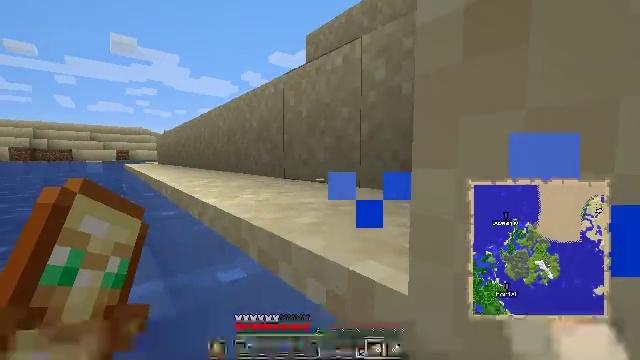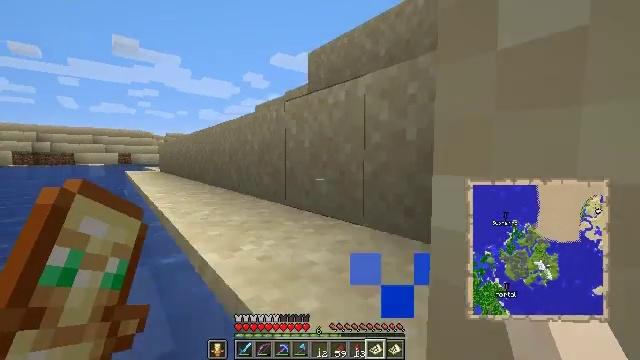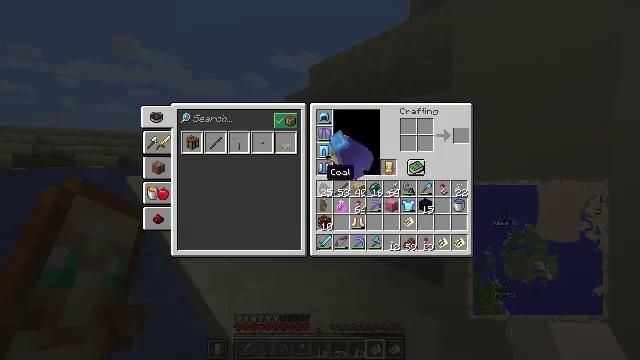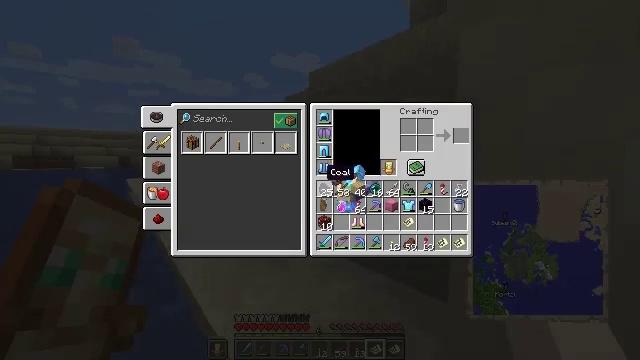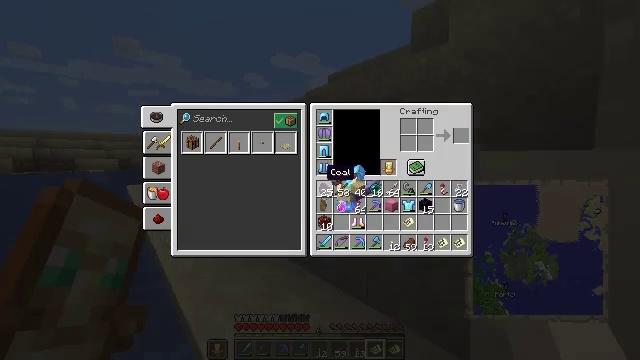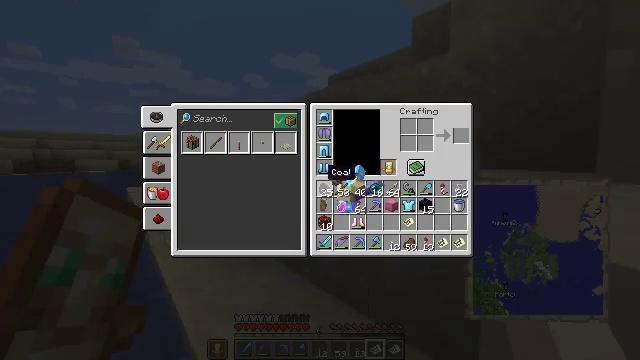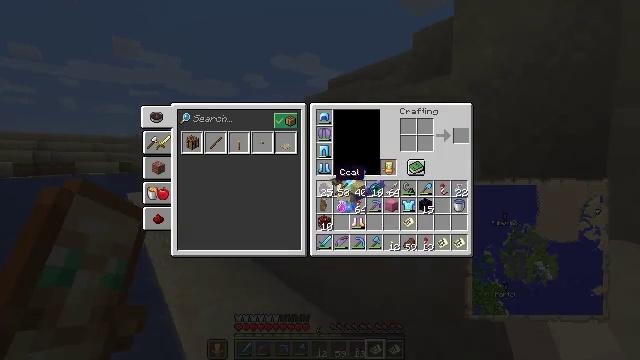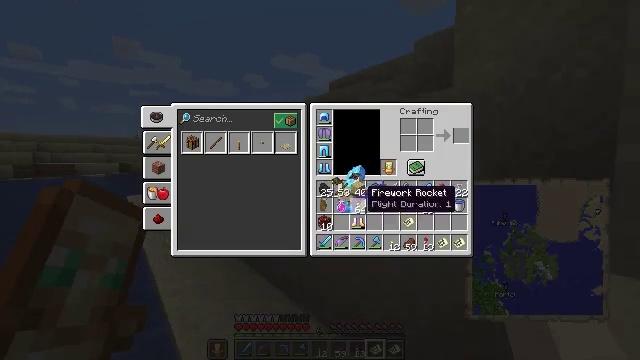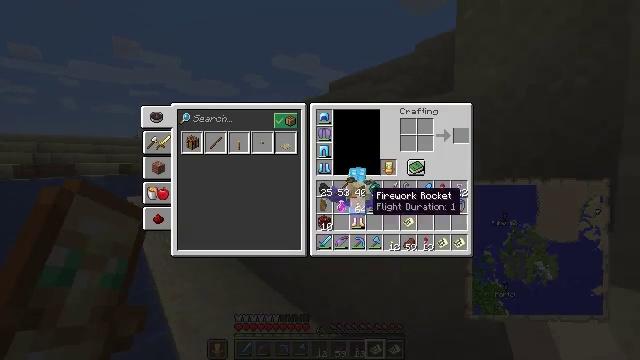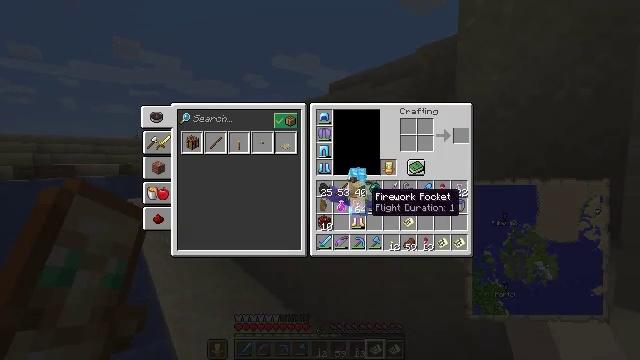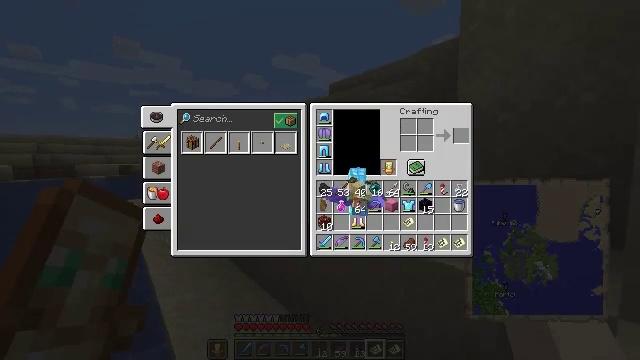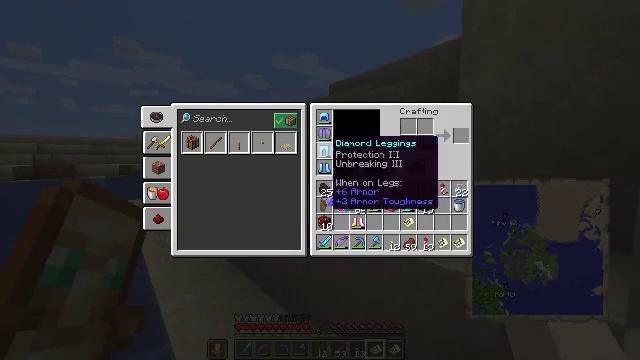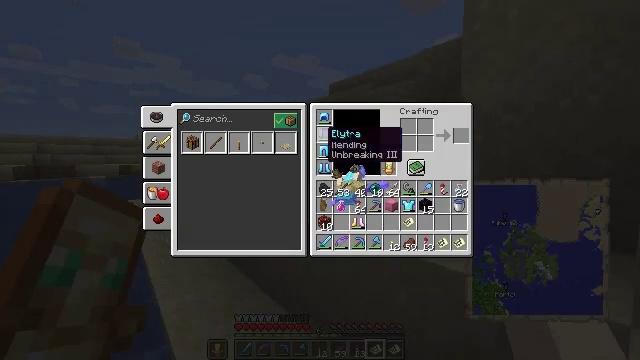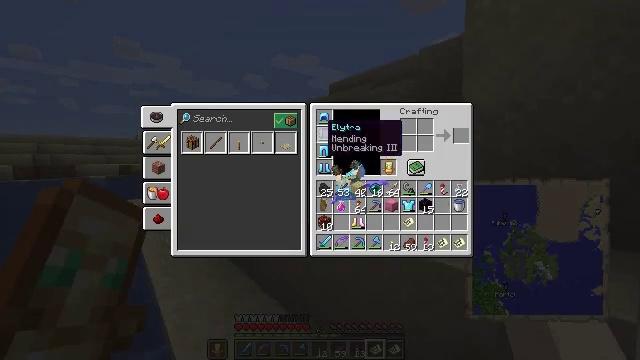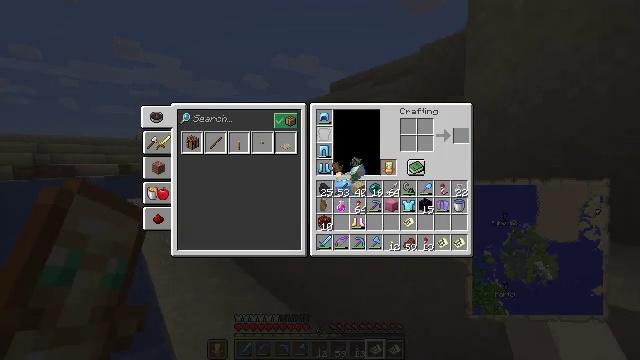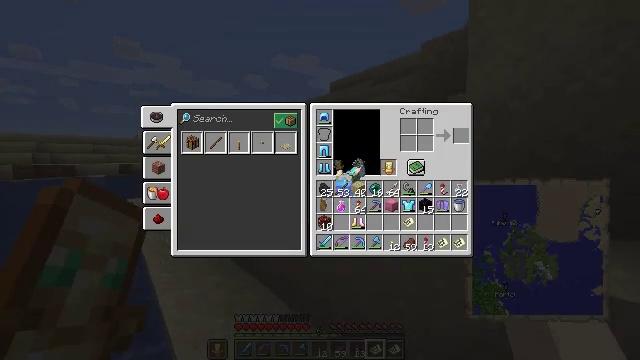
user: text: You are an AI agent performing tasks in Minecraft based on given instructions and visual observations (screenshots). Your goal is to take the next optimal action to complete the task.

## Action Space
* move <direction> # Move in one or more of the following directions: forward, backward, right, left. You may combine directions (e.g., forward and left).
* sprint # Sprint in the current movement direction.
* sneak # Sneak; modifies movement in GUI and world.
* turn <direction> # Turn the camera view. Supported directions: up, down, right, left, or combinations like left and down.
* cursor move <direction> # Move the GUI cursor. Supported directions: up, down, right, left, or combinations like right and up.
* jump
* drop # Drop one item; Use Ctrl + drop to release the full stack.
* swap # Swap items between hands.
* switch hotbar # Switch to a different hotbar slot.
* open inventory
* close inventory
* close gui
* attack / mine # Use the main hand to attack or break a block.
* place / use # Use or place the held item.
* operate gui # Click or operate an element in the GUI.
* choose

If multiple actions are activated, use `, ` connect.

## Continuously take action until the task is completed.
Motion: motion action
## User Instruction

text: Collect a hay block for crafting.
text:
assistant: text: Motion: no_op
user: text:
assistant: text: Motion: open inventory
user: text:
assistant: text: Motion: open inventory
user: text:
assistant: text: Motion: open inventory
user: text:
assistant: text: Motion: no_op
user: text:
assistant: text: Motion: cursor move right
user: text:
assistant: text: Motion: cursor move right and down
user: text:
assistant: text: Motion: no_op
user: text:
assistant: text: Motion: no_op
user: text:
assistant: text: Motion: cursor move left and up
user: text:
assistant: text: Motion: cursor move left and up
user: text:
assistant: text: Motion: sneak, cursor move up
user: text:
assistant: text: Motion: sneak, cursor move up
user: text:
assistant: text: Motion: sneak, operate gui
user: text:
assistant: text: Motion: sneak, cursor move right and down
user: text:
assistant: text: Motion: sneak, cursor move right and down
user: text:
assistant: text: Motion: sneak
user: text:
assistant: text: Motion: sneak, cursor move right
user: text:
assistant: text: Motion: sneak
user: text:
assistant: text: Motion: sneak, operate gui
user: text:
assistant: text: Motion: sneak, operate gui
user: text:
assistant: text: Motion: sneak
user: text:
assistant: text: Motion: sneak
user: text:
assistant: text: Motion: sneak
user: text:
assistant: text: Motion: cursor move left
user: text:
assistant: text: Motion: cursor move left and up
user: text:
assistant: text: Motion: no_op
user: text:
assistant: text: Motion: no_op
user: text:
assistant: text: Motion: no_op
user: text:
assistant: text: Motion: no_op